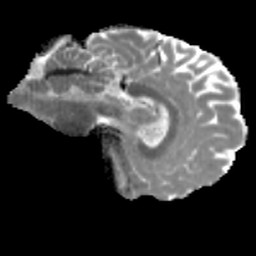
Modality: MD
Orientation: sagittal
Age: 25
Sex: male
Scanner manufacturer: siemens
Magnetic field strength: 3 T
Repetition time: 3.5 s
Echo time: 0.086 s